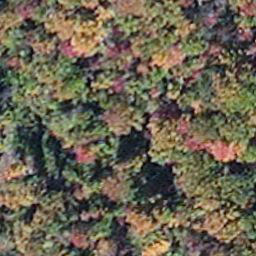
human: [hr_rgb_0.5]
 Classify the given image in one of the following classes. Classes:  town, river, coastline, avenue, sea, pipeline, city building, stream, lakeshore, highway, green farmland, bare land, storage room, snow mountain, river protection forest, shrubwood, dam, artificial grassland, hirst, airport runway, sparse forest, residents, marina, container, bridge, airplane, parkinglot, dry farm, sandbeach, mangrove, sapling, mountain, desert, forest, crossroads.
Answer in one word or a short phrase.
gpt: mangrove